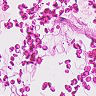
Metastatic tissue present: no